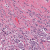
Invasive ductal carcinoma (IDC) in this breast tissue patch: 1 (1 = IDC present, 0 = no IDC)